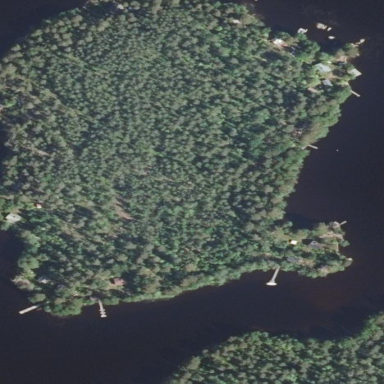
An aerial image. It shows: Islet surrounded by woodland.